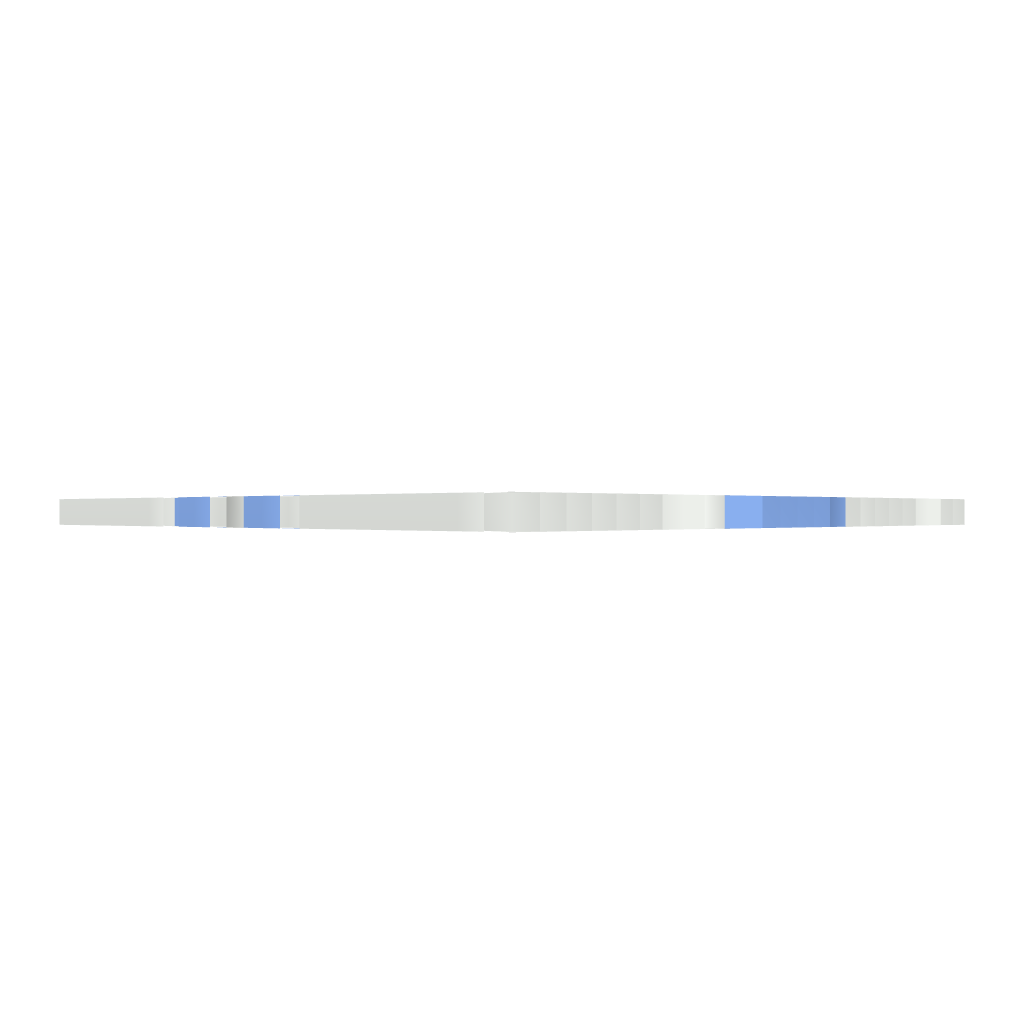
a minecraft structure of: Large Igloo